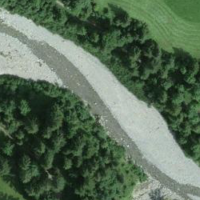
EUNIS habitat code: 43
Species observed at this site:
Lamium galeobdolon